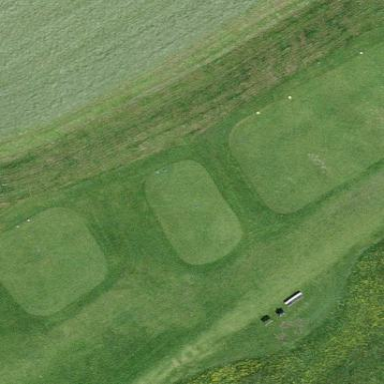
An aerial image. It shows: Grassy area designated as golf tee.